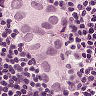
Metastatic tissue present: yes